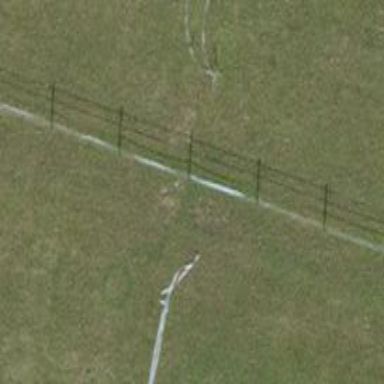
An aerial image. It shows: Gate.